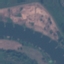
Label: River